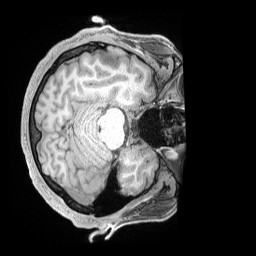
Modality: T1w
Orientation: axial
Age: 36
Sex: male
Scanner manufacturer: siemens
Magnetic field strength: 3 T
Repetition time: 2 s
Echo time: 0.00211 s